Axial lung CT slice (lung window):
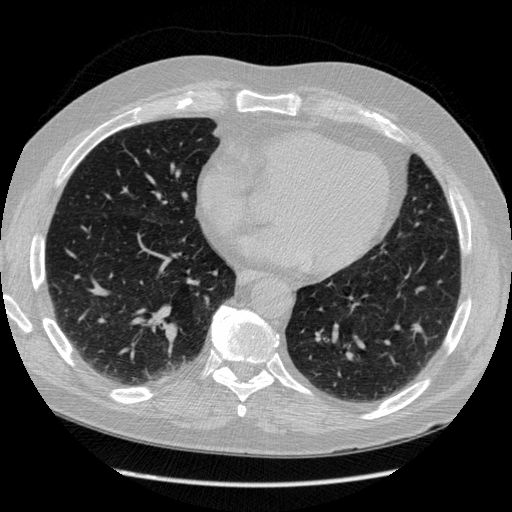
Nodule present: no